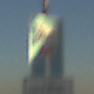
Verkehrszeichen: SackgasseRadverkehrFussgaengerDurchlaessig
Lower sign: HinweisGeaenderteVorfahrtVerkehrsfuehrungVerkehrsregelung3
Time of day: SunriseSunset
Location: Outdoor (Nature)
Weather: Clear
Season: NotSpecified
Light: Natural